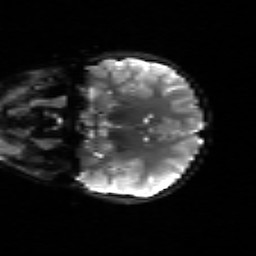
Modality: sbref
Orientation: coronal
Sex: male
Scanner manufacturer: siemens
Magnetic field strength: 3 T
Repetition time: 5 s
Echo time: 0.071 s